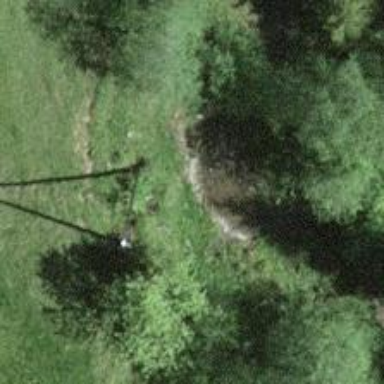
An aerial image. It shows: Power pole.